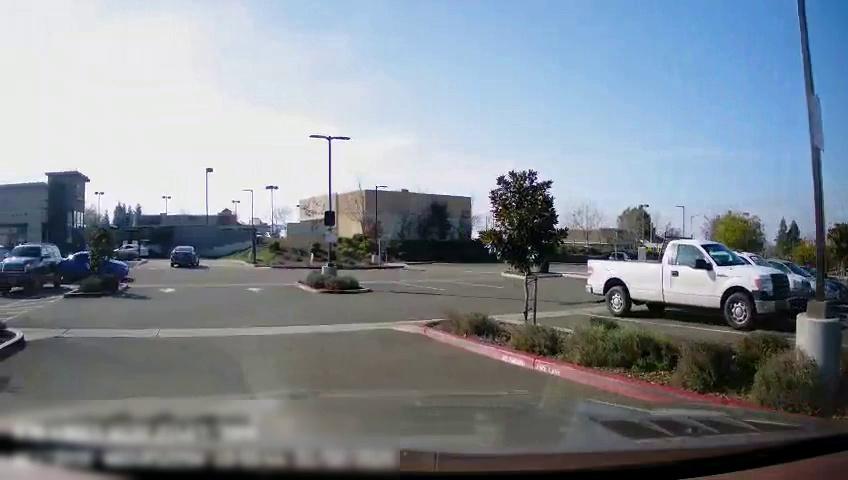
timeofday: Day
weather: Sunny
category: Drivable Space
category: Vehicles | Truck
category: Vehicles | Car
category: Vehicles | Car
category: Vehicles | Car
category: Vehicles | SUV